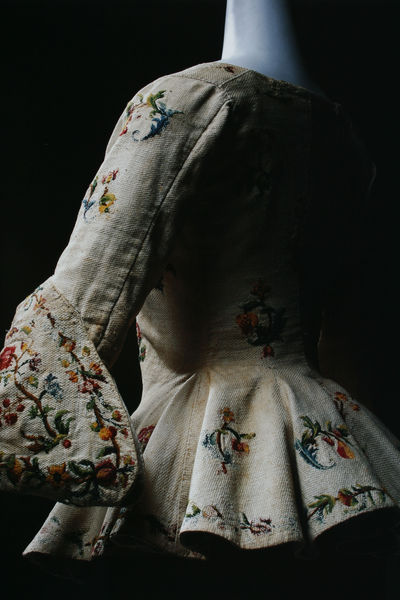
Titel: Casaquin
Standort: Kyoto (Japan)
Institution: Kyoto Costume Institute
Schlagwörter: blau, blätter, dunkel, kopf, schatten, weiß, gelb, grün, blume, blumen, braun, bunt, frau, hell, kleid, licht, rücken, schwarz, blüte, blüten, rot, beige, mode, muster, ornament, rock, hemd, jacke, arm, barock, bluse, falten, kleidung, leinen, ärmel, hals, herr, bestickt, figur, stickerei, stoff, pflanzen, schulter, seide, ranken, taille, japan, rückenansicht, sommer, abstrakt, farben, blümchen, beleuchtung, nacken, weiblich, detail, floral, ornamente, seitenansicht, verzierung, faden, sticken, faltenwurf, plastik, rüschen, schoß, naht, jacket, raffung, foto, fotografie, photographie, blumenmuster, zweig, hinten, manschette, puppe, photo, verziert, tracht, rückansicht, halbprofil, oberteil, lich, livree, gerafft, gewebe, stickmuster, vegetabil, textil, blumenmotiv, stulpen, fotographie, dekorativ, garn, pflanzenornamentik, tailliert, ausgestellt, tradition, verhüllung, broderie, nähte, damenmode, kyoto, kleiderpuppe, ärmelaufschlag, aufgebauscht, bolero, rockschoß, hasl, herrenkleidung, frauenkleidung, gerüscht, damenjacke, aufshcläge, blumenborte, plastikpuppe, rück, schößchen, seidenfaden, stulpe, fluffig, 1900, tailliert+